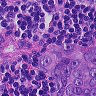
Metastatic tissue present: yes